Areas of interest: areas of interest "Sport and cultural"
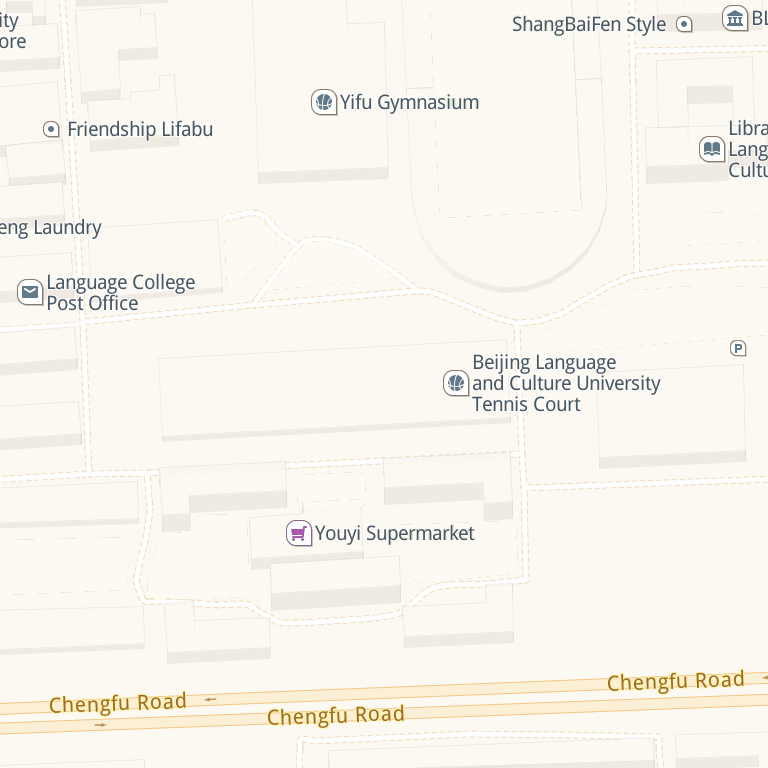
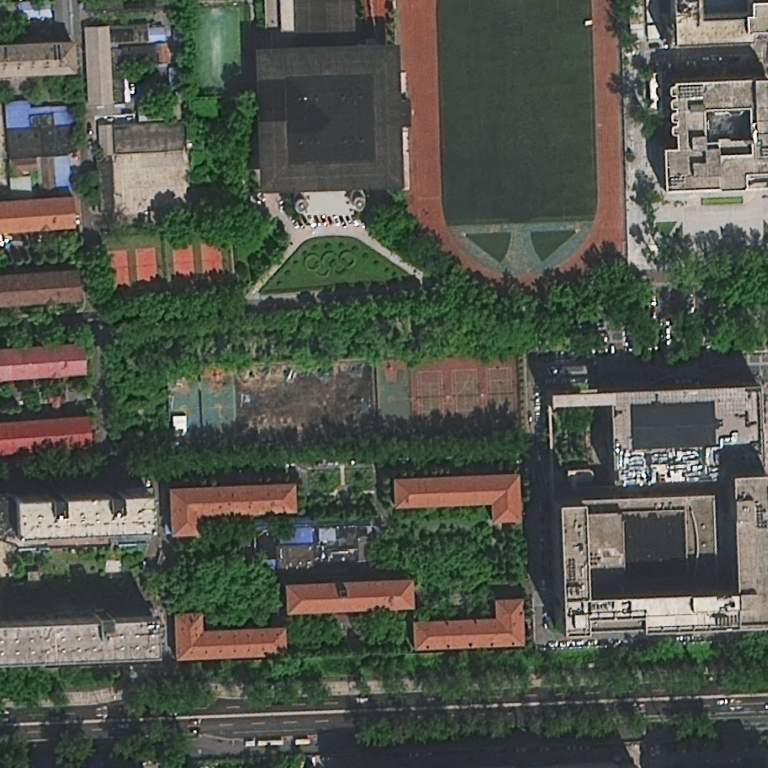